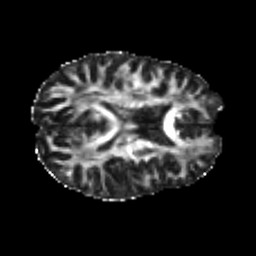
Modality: FA
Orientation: axial
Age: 24
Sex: male
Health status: healthy
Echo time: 0.074 s